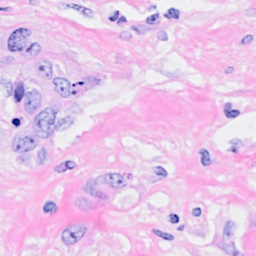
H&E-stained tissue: Breast